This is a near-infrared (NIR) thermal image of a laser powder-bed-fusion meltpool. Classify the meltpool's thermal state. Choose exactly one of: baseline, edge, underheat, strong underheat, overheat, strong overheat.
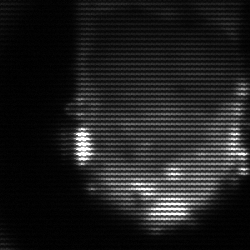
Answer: baseline